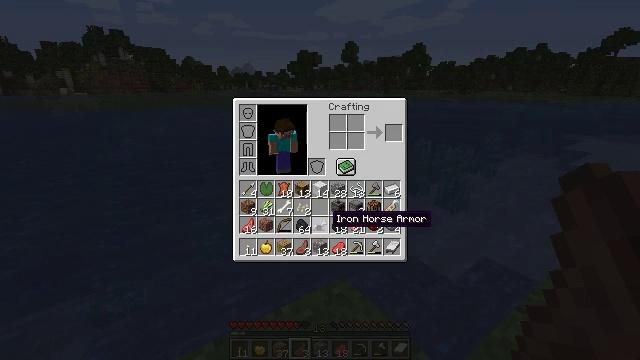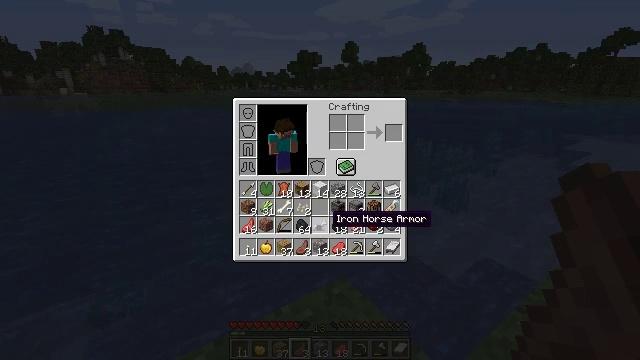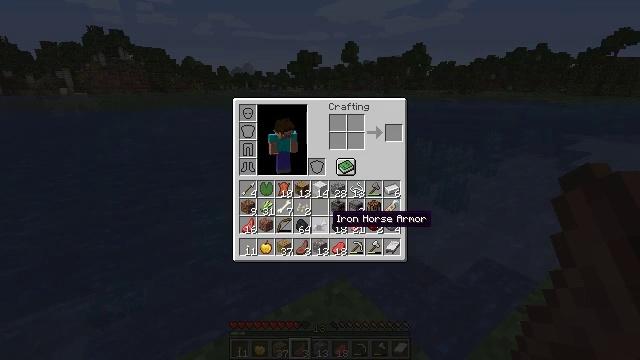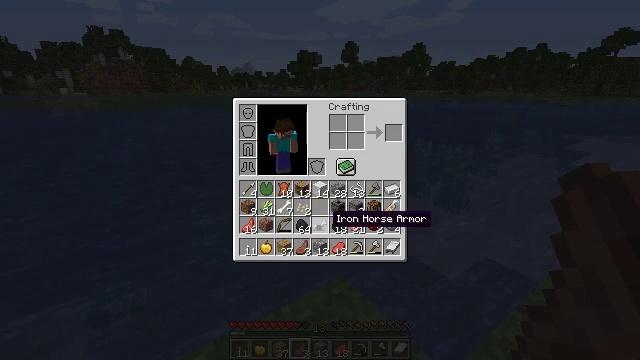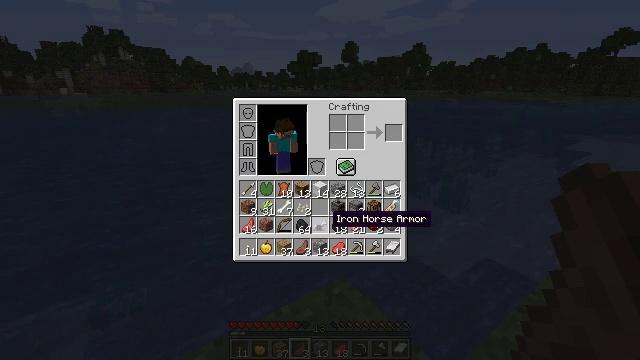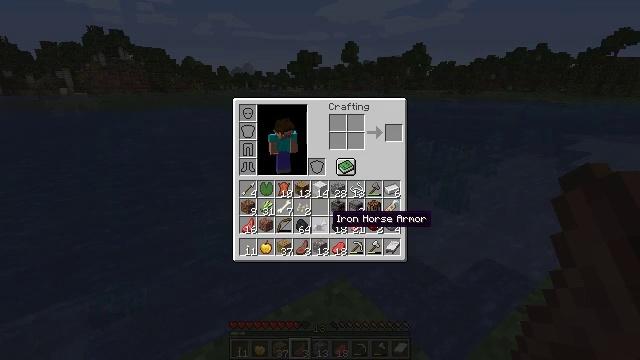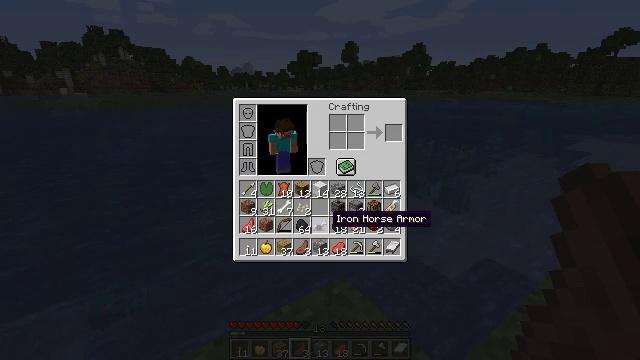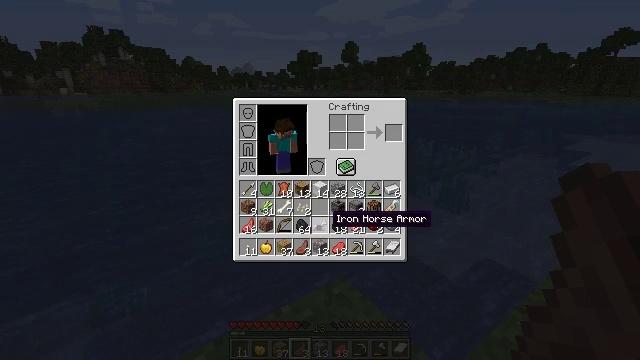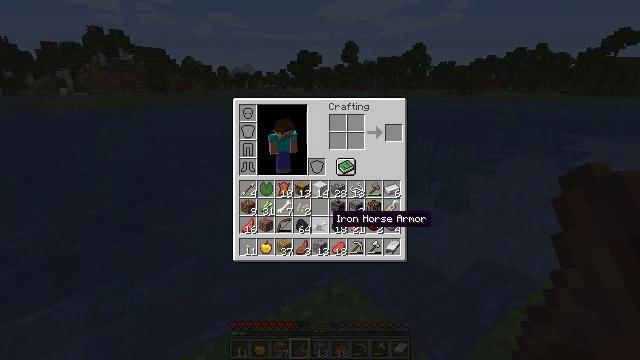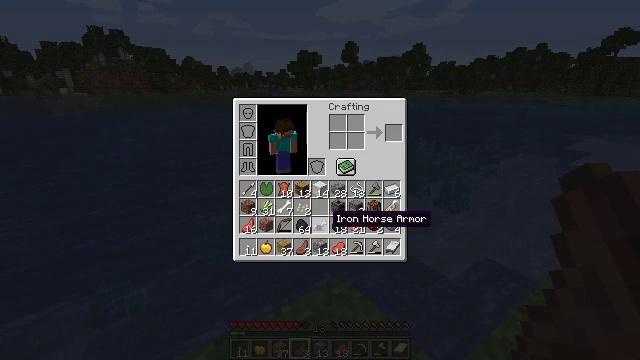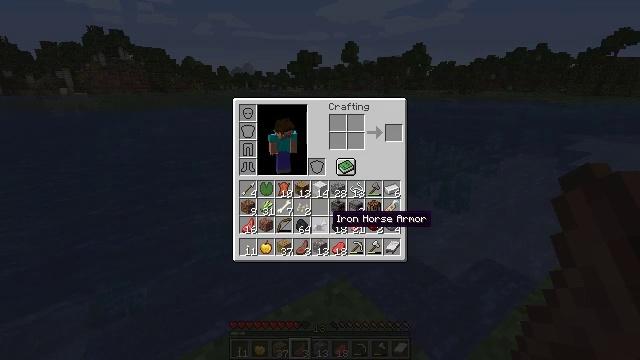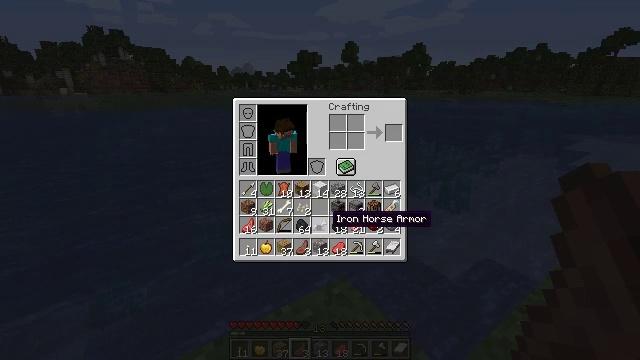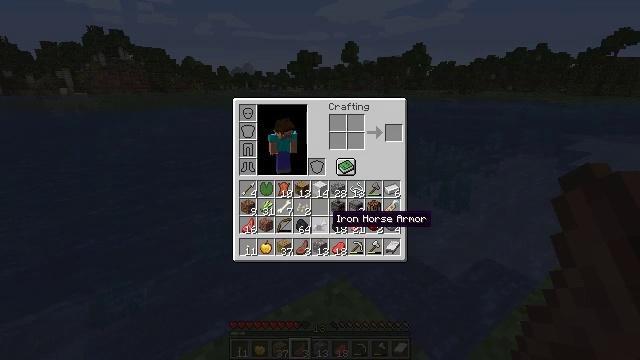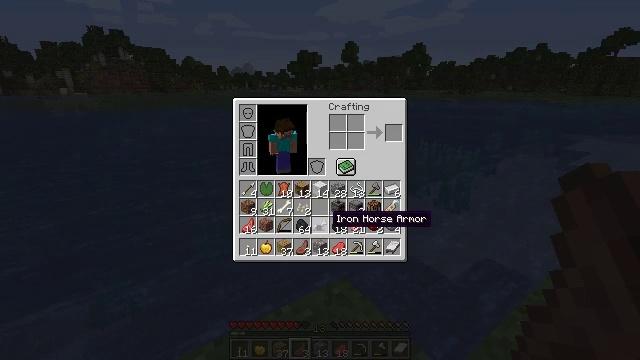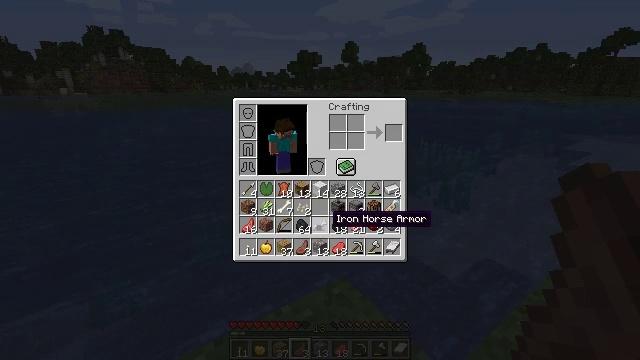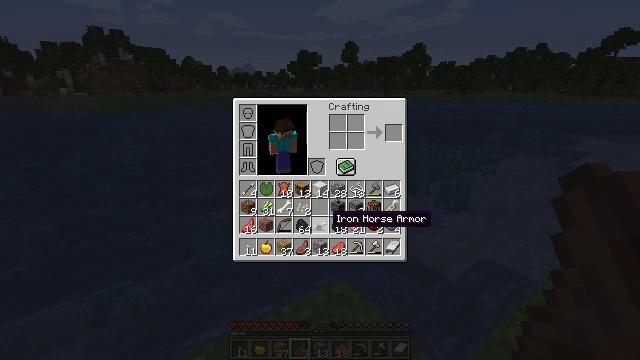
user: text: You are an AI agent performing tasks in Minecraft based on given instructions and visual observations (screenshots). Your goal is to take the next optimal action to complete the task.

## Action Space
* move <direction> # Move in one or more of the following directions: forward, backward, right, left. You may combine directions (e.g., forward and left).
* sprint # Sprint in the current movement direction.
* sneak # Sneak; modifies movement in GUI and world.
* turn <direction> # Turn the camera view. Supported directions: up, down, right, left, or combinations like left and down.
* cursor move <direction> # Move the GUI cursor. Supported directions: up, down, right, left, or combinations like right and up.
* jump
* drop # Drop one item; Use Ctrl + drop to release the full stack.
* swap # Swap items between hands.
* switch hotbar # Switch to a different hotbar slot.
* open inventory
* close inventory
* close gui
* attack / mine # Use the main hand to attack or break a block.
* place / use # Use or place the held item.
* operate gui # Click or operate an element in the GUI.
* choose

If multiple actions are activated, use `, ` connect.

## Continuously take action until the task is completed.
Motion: motion action
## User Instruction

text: Drop iron horse armor.
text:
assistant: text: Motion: sprint
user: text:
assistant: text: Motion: sprint
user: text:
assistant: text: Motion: sprint
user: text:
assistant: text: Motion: sprint
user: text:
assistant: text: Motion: sprint
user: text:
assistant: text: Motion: sprint
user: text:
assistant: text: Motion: sprint
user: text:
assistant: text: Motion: sprint
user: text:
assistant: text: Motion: sprint
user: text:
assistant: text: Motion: sprint
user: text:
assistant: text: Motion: sprint
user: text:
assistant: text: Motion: sprint
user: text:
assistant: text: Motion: sprint
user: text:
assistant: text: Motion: sprint
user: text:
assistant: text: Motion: sprint
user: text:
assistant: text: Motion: sprint
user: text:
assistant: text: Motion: sprint
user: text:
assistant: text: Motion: sprint
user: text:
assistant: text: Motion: sprint
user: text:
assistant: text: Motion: sprint
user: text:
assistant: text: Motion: sprint, drop
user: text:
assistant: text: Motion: sprint, drop
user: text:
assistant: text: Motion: sprint, drop
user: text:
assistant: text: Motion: sprint
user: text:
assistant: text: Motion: sprint
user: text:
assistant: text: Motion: sprint